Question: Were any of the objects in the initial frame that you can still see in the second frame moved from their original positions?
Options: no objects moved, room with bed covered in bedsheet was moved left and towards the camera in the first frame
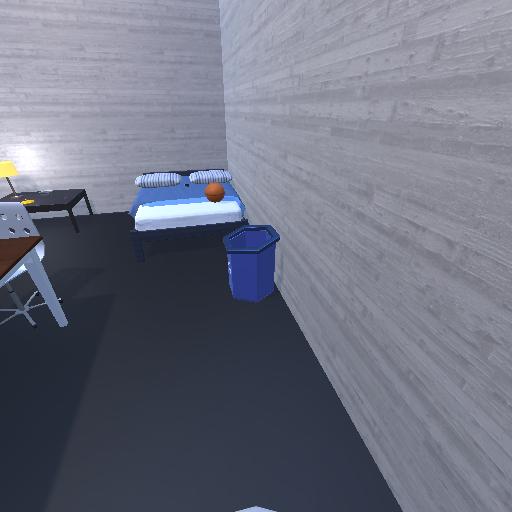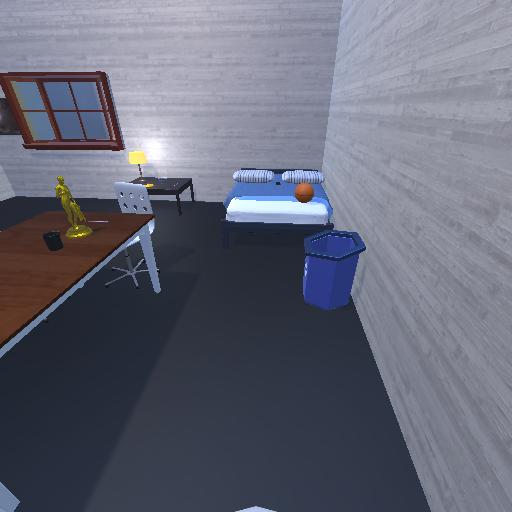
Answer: no objects moved